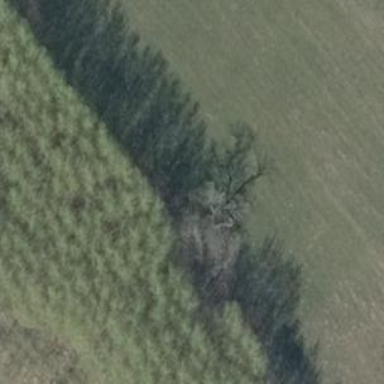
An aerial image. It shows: Deciduous tree with broadleaved leaves.